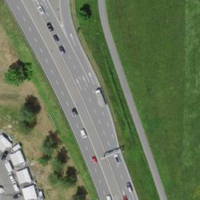
EUNIS habitat code: 57
Species observed at this site:
Cyperus esculentus